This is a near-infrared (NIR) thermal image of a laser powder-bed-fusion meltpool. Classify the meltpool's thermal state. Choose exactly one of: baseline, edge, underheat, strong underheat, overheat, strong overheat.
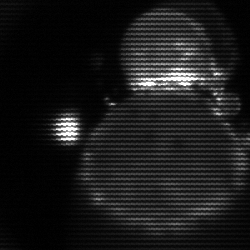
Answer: edge